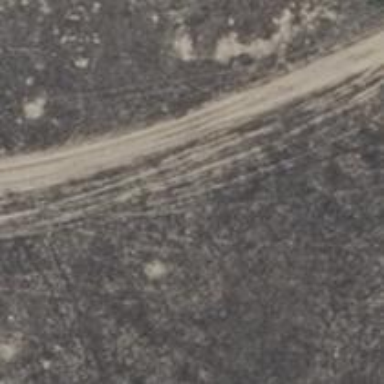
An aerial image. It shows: Sandy track with grade 4 tracktype.